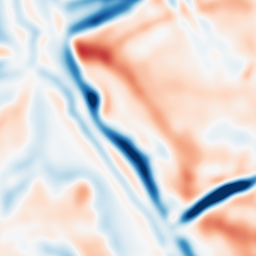
Category: multiscale
Decomposition family: dog
Decomposition parameters: sigma_low: 5
sigma_high: 10
Upsampling method: edge_directed
Upsampling parameters: scale: 2
Upsampling scale: 2